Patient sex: M
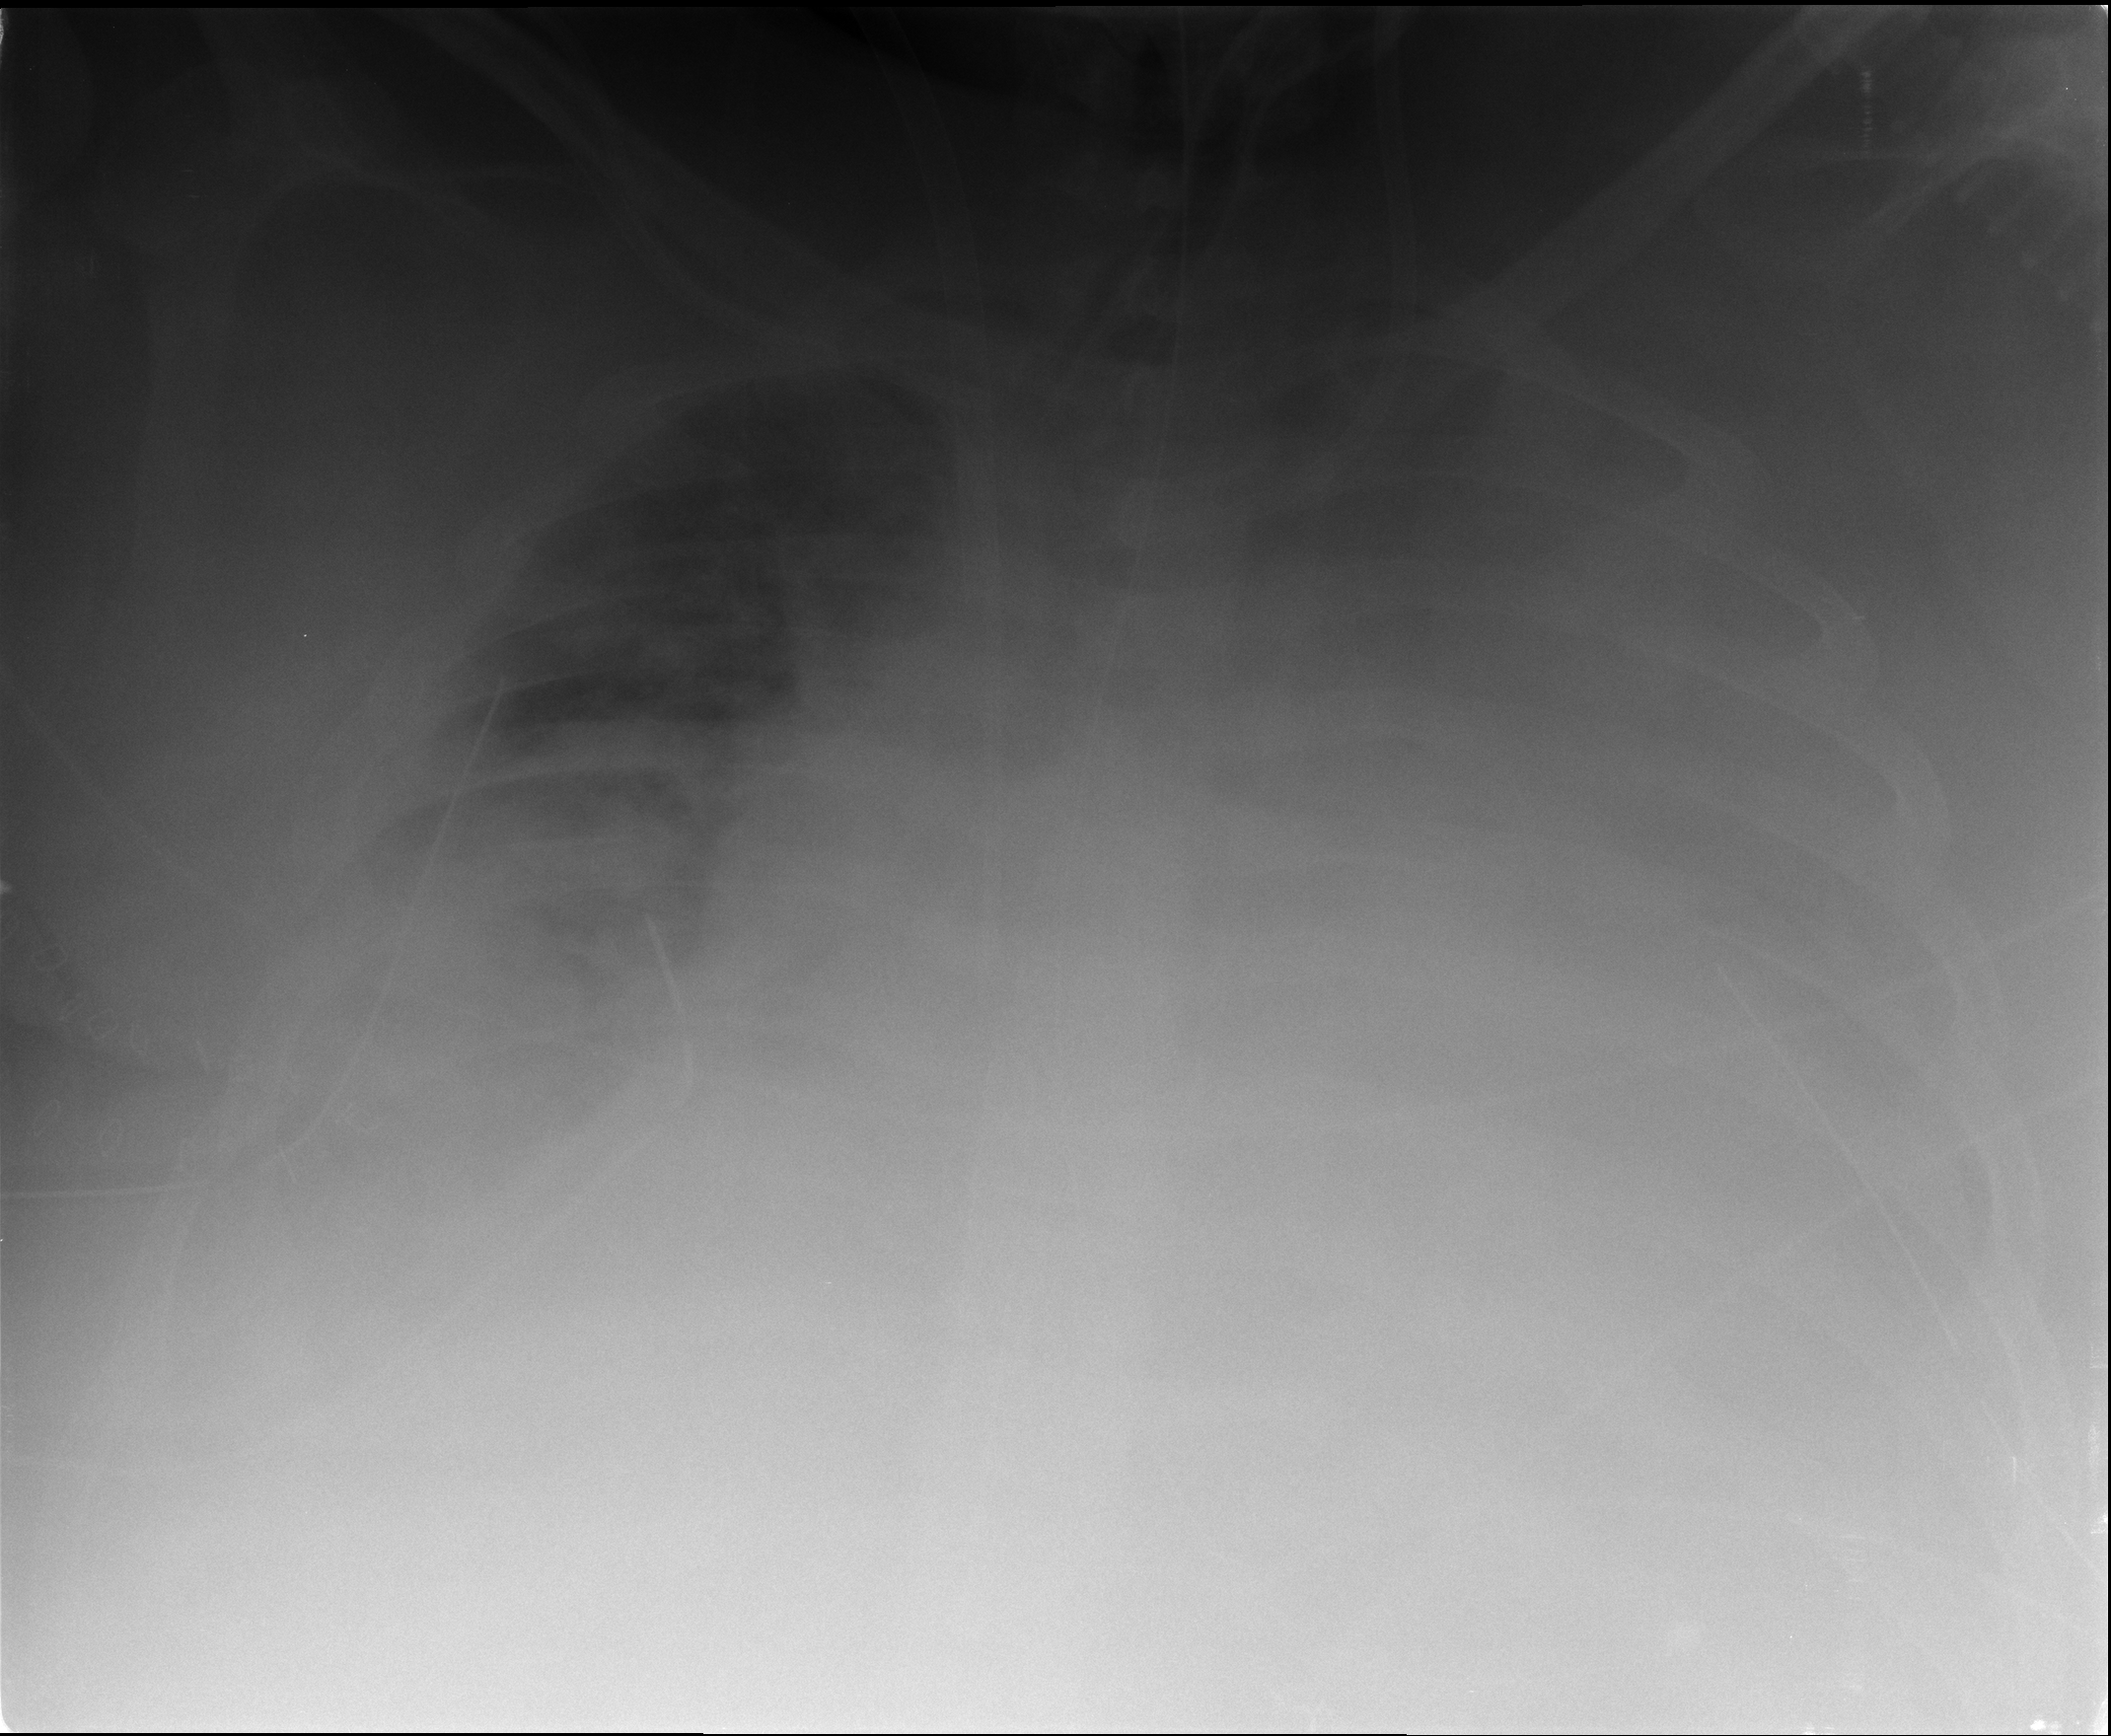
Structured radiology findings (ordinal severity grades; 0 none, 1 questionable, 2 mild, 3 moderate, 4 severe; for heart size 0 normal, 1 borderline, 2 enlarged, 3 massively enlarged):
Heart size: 2
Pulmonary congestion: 2
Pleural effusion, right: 2
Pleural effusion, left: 2
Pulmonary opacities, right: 2
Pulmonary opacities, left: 1
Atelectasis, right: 3
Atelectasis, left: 2